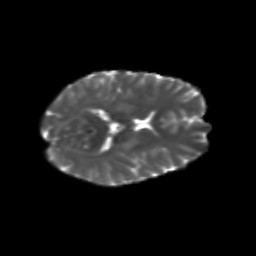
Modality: T2w
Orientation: axial
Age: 27
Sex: female
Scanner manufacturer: siemens
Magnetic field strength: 3 T
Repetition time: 3.5 s
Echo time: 0.104 s